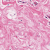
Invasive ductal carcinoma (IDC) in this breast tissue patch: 0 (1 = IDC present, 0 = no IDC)